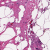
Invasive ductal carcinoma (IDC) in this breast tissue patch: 0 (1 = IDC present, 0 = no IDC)